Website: apple
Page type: receipt
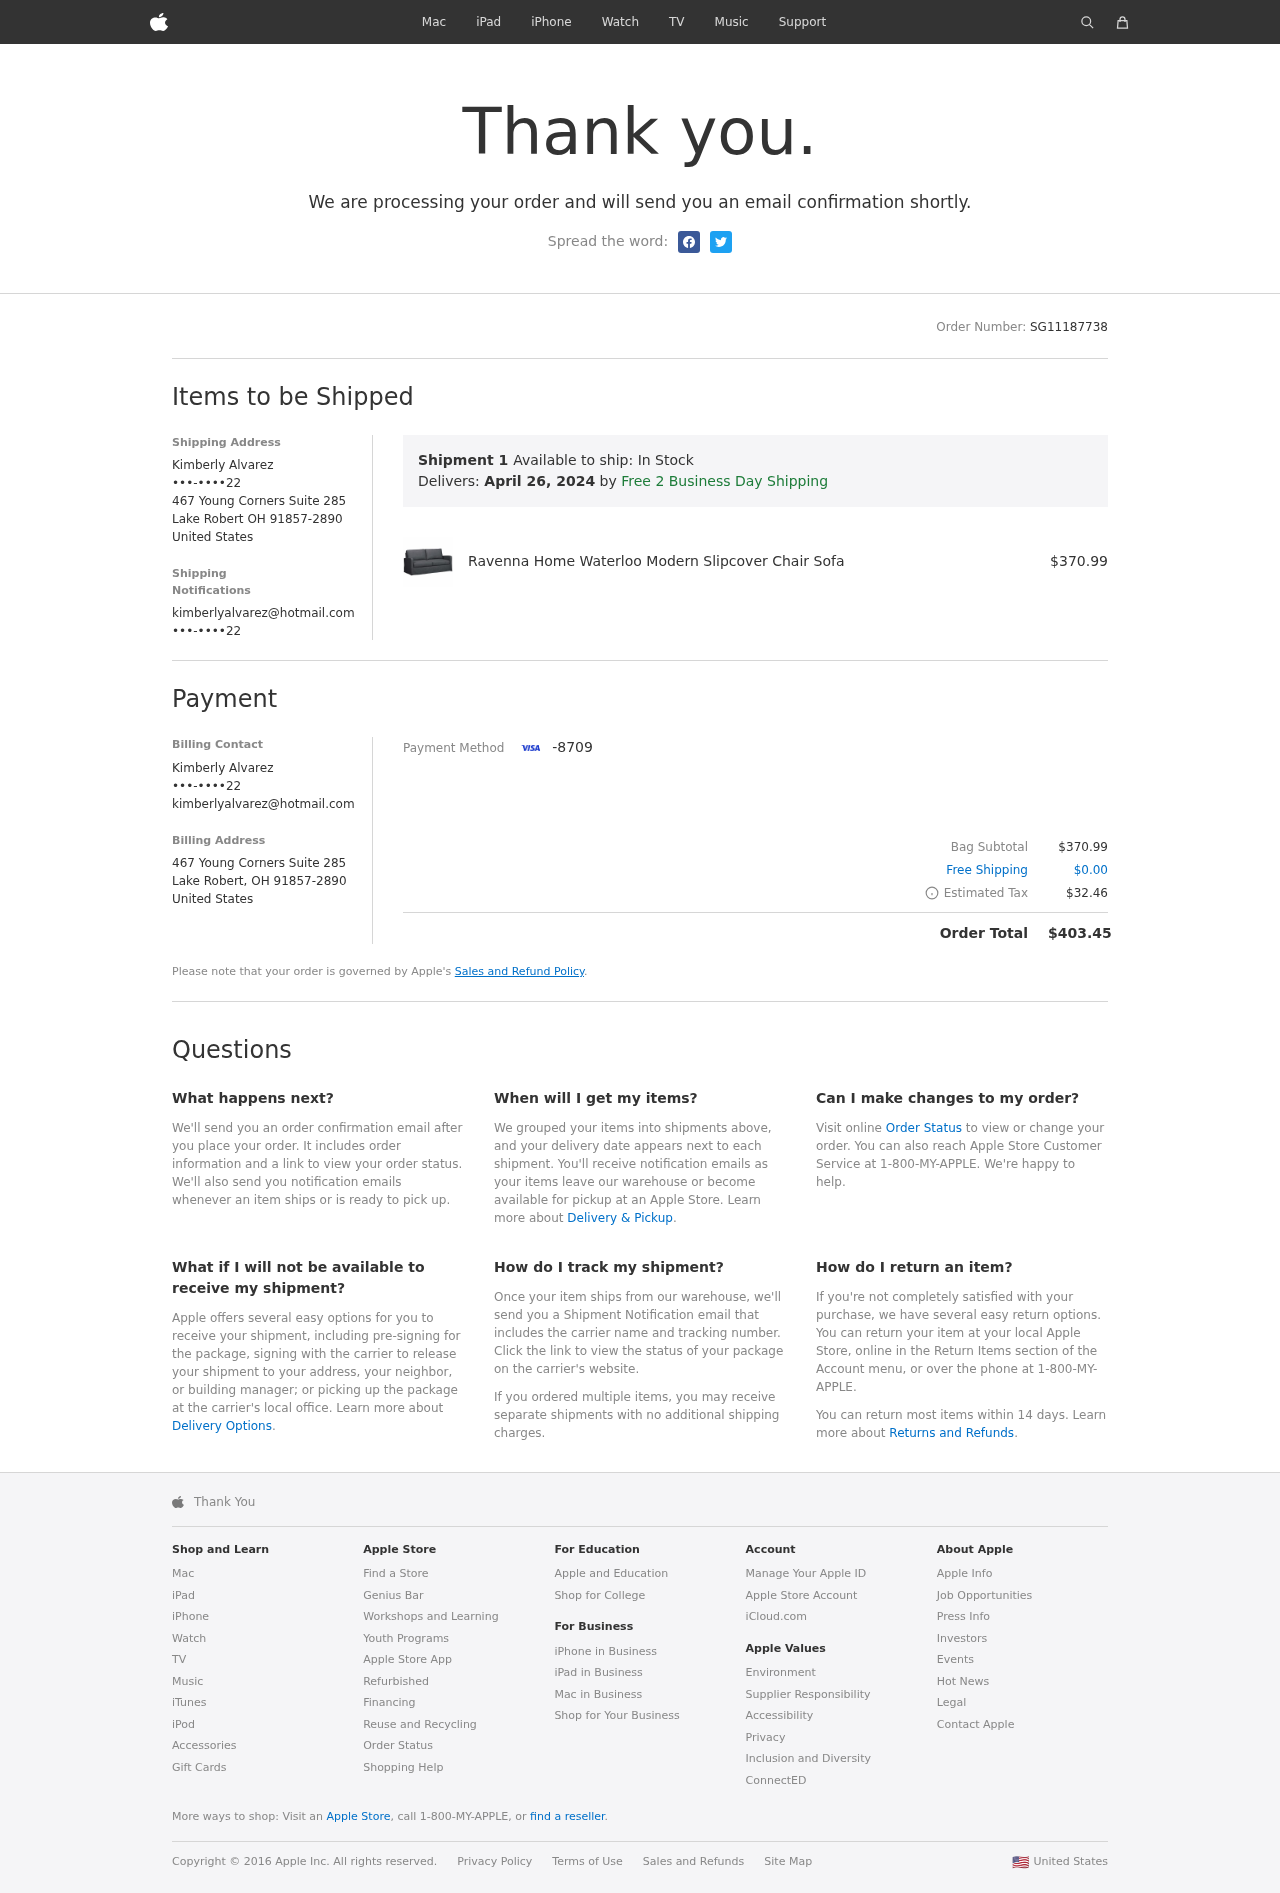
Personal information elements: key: PII_CARD_LAST4
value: -8709
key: PII_CITY
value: Lake Robert
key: PII_COUNTRY
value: United States
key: PII_EMAIL
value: kimberlyalvarez@hotmail.com
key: PII_EMAIL2
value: kimberlyalvarez@hotmail.com
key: PII_FULLNAME
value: Kimberly Alvarez
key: PII_FULLNAME2
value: Kimberly Alvarez
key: PII_PHONE
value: •••-••••22
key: PII_PHONE2
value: •••-••••22
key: PII_PHONE3
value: •••-••••22
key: PII_POSTCODE_FULL
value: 91857-2890
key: PII_STATE_ABBR
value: OH
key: PII_STREET
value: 467 Young Corners Suite 285
Product elements: key: PRODUCT1_NAME
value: Ravenna Home Waterloo Modern Slipcover Chair Sofa
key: PRODUCT1_PRICE
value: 370.99
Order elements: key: ORDER_ID
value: SG11187738
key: ORDER_DELIVERY_DATE
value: April 26, 2024
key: ORDER_SUBTOTAL
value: $370.99
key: ORDER_SHIPPING_COST
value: $0.00
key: ORDER_TAX
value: $32.46
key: ORDER_TOTAL
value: $403.45